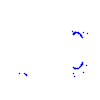
Particle: proton